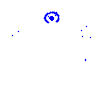
Particle: pion